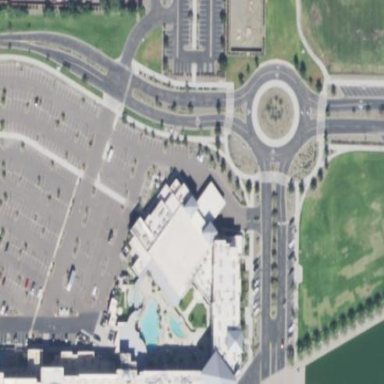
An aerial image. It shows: Hotel building.